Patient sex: M
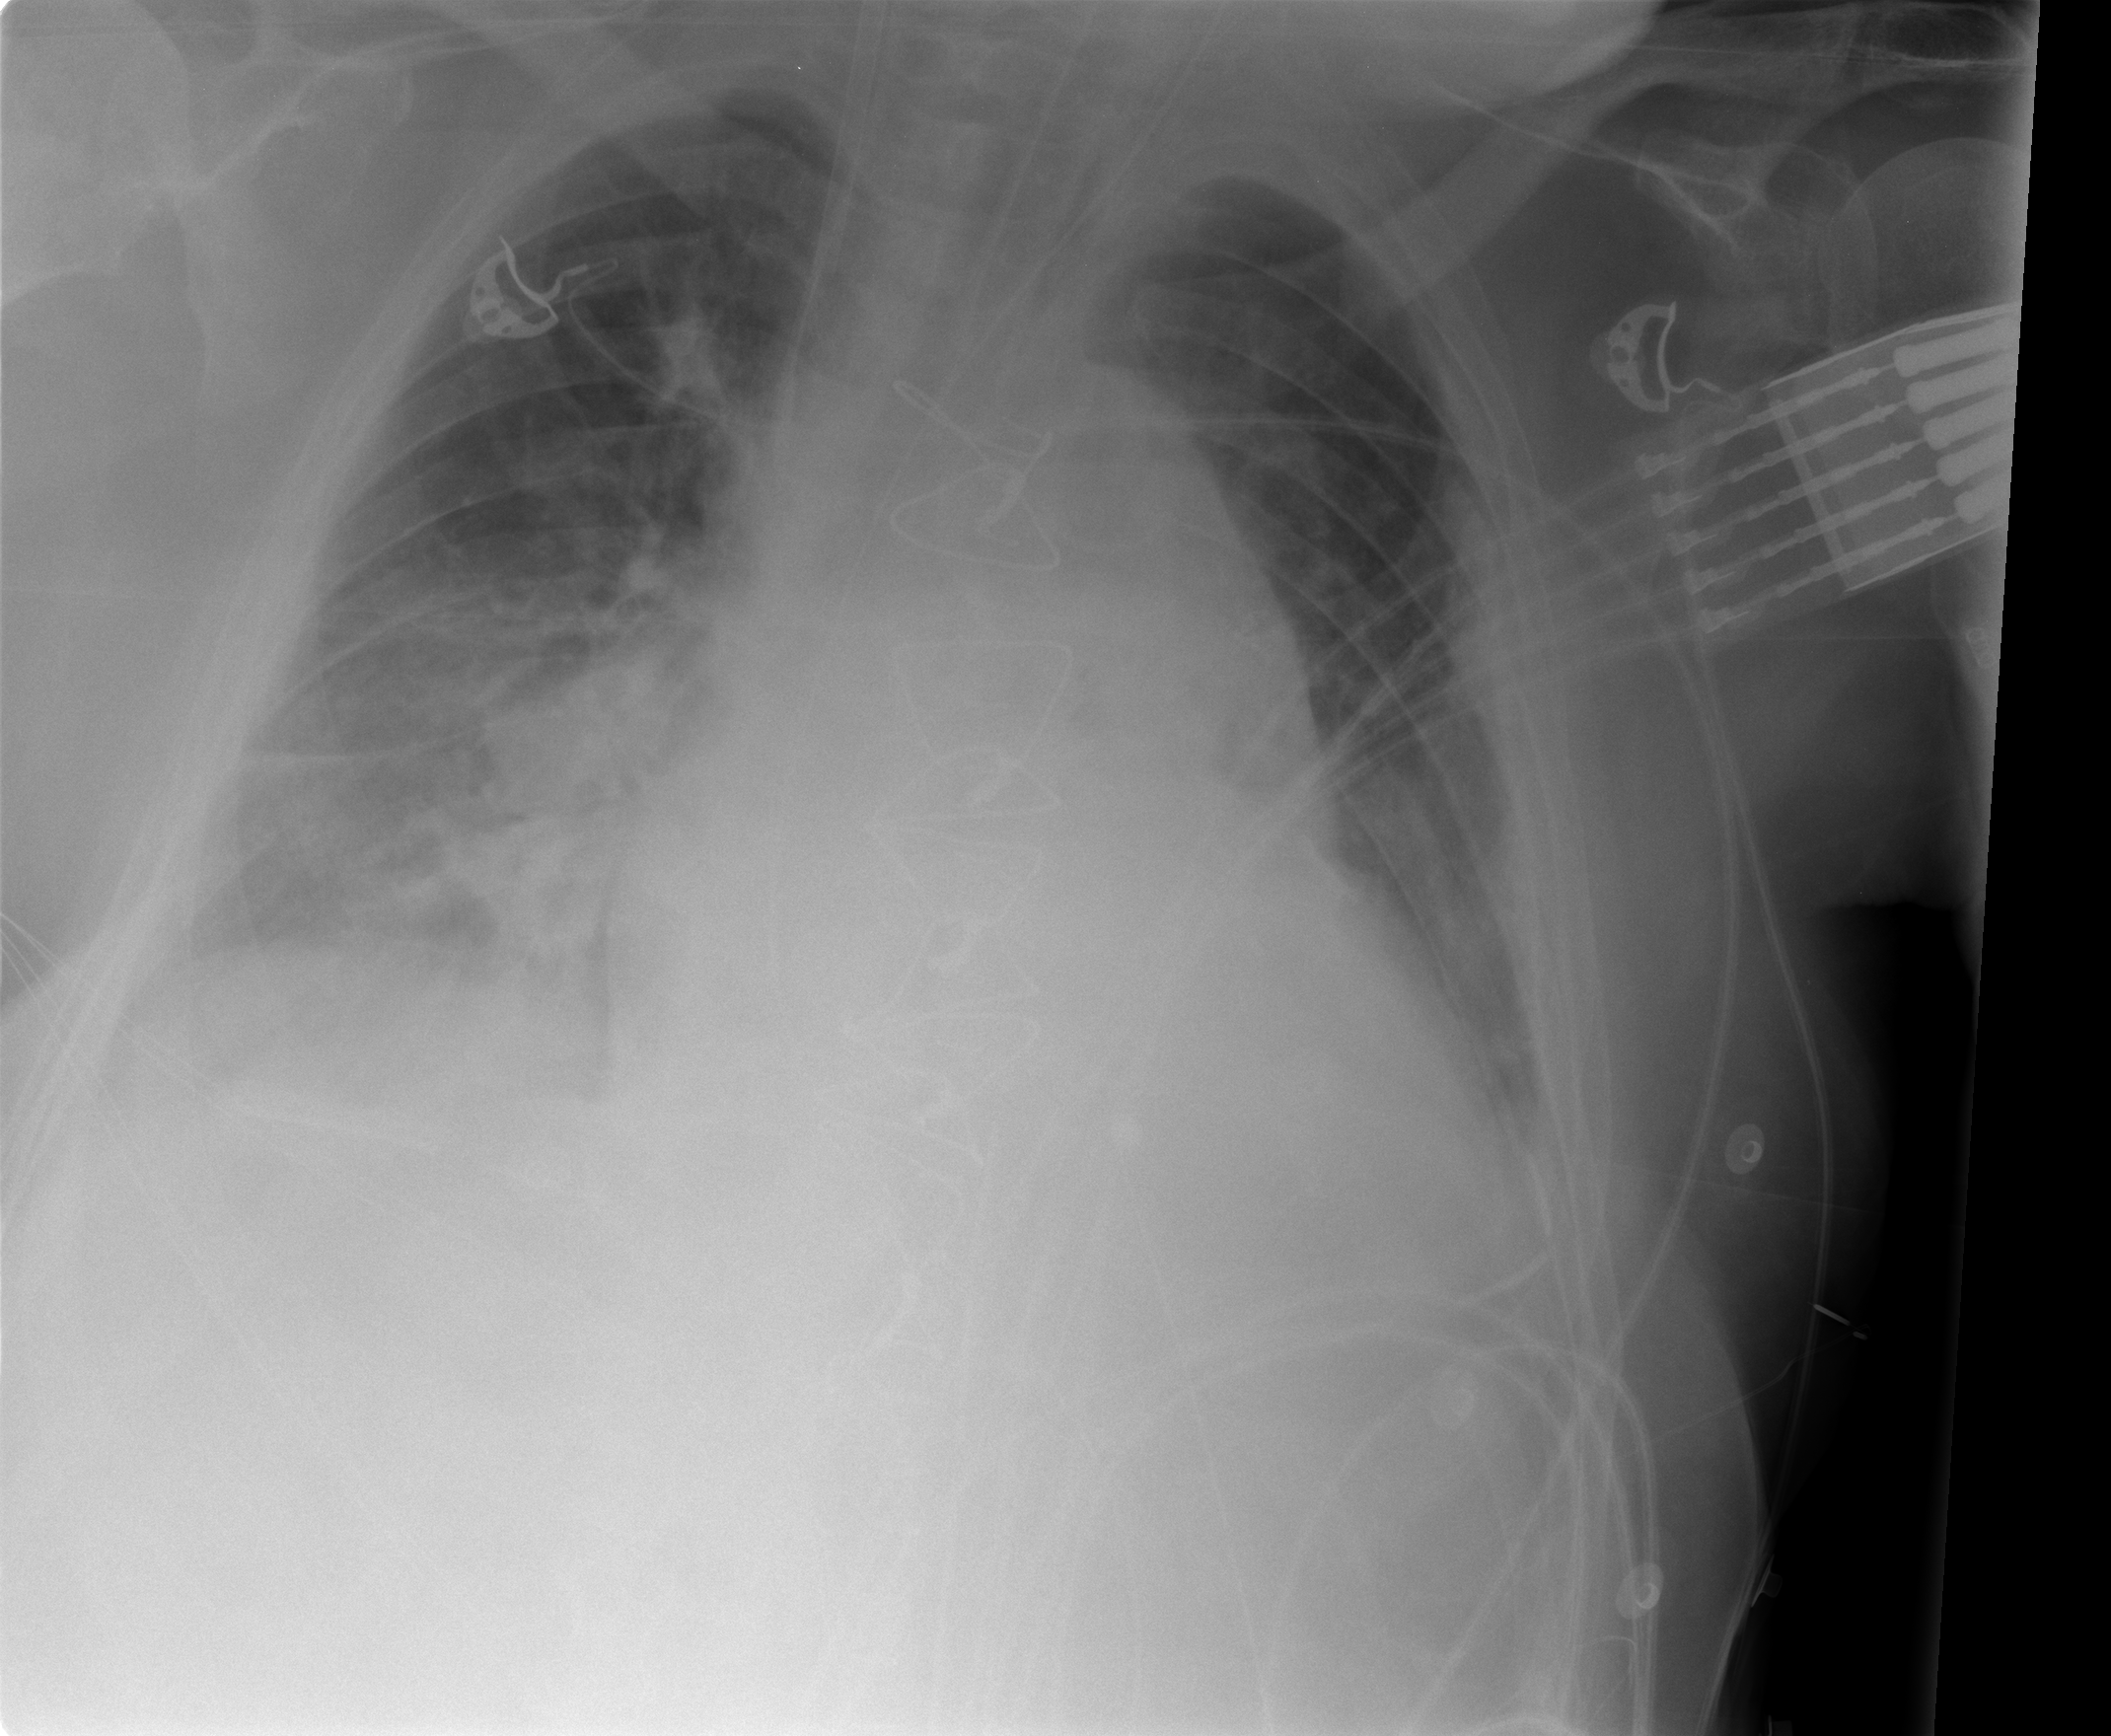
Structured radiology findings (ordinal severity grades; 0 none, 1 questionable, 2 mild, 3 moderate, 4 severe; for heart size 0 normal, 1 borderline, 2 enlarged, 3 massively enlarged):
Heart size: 2
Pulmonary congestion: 2
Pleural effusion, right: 2
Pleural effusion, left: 2
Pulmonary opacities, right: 1
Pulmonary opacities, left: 0
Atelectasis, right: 2
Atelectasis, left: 2